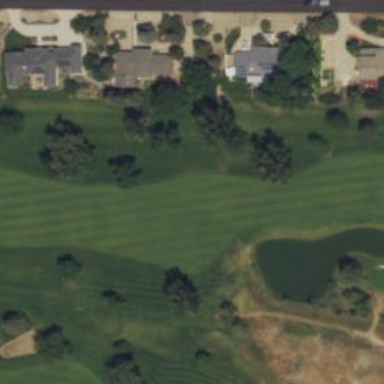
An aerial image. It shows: Grassy area designated as golf fairway.